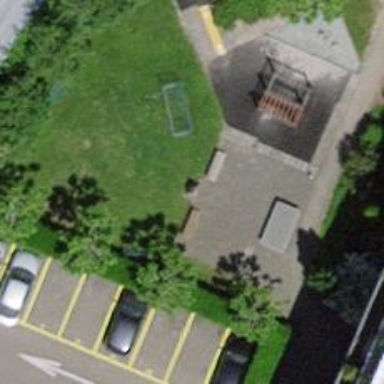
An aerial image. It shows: BBQ amenity.